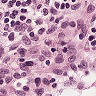
Metastatic tissue present: no